Question: I've read similar questions here. So, let me start with
I'm copying the folder in my backup folder, which is not a working copy, and then trying to unversion the folder. It is not working, hence this question.
I copied my maven project from working folder to my backup folder, which is not versioned in svn. When I copied the files, I see SVN is connected to that folder (I see green tick marks on files), I've no idea how :|. Probably it is because of some files which svn put in working folder, not sure. So, when I tried unversioning the folder I see following error,

How do I unversion a svn folder, which is not in a working copy/folder?
I don't want to unversion my working copy & then copy. As after copying to backup I'll have to add it to svn again!
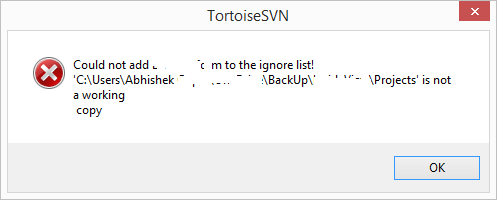
Answer: Look for '.svn' directories and remove them in the backup. These directories are hidden, so you should configure File Explorer to show hidden items.
<URL>:
>
The topmost directory of a working copy--and prior
to version 1.7, every versioned subdirectory thereof--contains a
special administrative subdirectory named .svn. Usually, your
operating system's directory listing commands won't show this
subdirectory, but it is nevertheless an important directory. Whatever
you do, don't delete or change anything in the administrative area!
Subversion uses that directory and its contents to manage your working
copy.